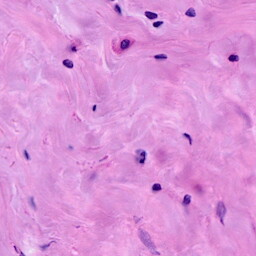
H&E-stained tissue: Breast